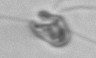
Label: flagellate_morphotype1